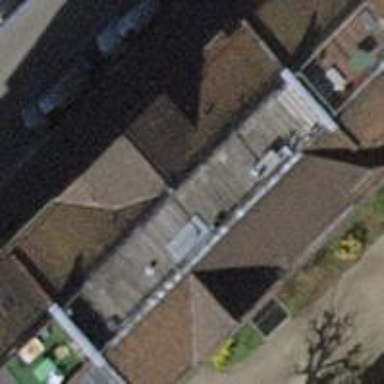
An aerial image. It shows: Apartments building with gambrel-shaped roof.